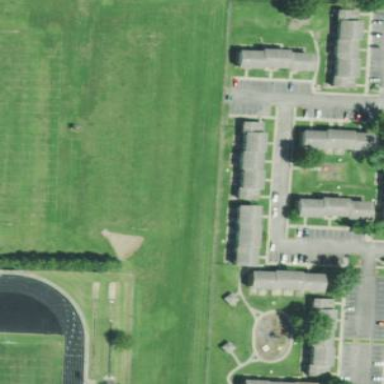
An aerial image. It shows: American football pitch.